Interaction volume radius: 5 \u00c5
Interaction volume height: 45 \u00c5
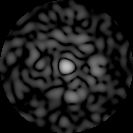
Disorder parameter: 0.7932